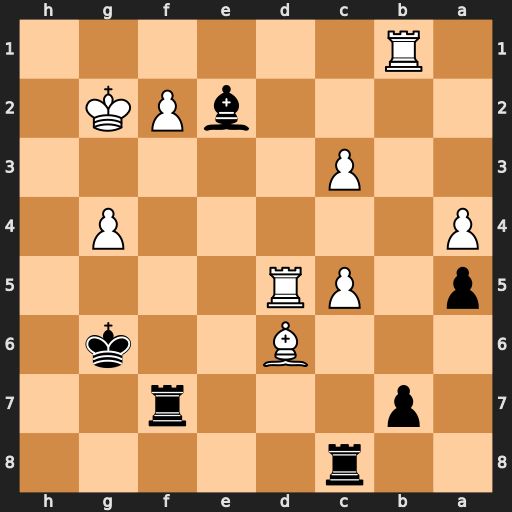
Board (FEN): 2r5/1p3r2/3B2k1/p1PR4/P5P1/2P5/4bPK1/1R6
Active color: b
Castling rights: -
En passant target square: -
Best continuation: Bf3+ Kg1 Bxd5